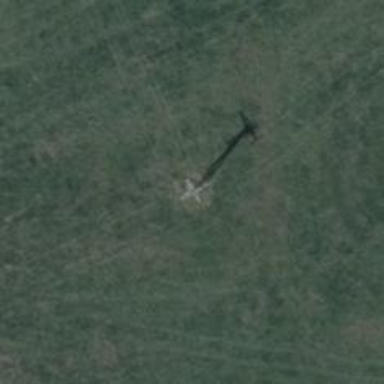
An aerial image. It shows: Power pole.